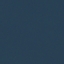
Land use / land cover class: SeaLake